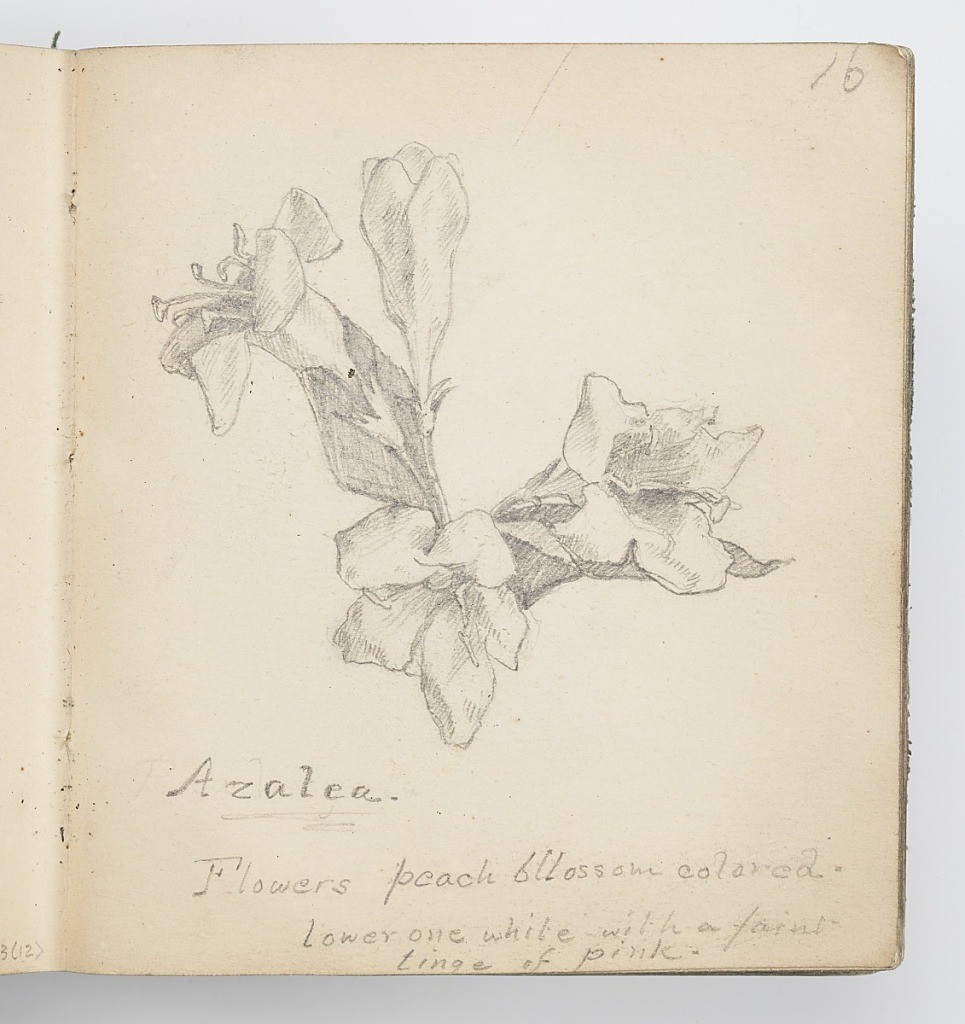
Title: Sketchbook Page: Azalea
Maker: Kenyon Cox, American, 1856–1919
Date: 1874
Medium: Graphite on paper
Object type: Sketchbook folio
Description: Sketch of a group of azalea flowers, labeled below.